Question: I have a 'ListBox' that gets populated with a 'SqlDataReader' object and it looks great but the problem I'm running into is I want the data text field to display the data from the 'date' field of the 'SQL' query and have the data value of the 'ListBox' to be from the 'url' field. This is very easy to do if you use the Query Builder function within Visual Studio 2010. You just click on the ListBox and change the properties in the right hand properties column. However, since I didn't use the query builder function and I am coding it by hand, I cannot figure out for the life of me how to change the data text field of the list box to the 'date' field and the data value field to the 'url' field.
The logic behind this is that the user will be able to click on the date of their item, click the button, and it will navigate to the 'url' that is provided in the 'SQL Database'.
Here is the code I am using in the button click action;
'''
Protected Sub SearchButton_Click(ByVal sender As Object, ByVal e As EventArgs) Handles SearchButton.Click
Dim startDate As Date
Dim endDate As Date
Dim connectionString As String
startDate = TextStartDate.Text
endDate = TextEndDate.Text
connectionString = SqlDataSource1.ConnectionString.ToString
Dim sqlConnection1 As New SqlConnection(connectionString)
Using sqlConnection1
Dim command As SqlCommand = New SqlCommand( _
"SELECT first_name, last_name, date, url FROM tbl_paystubs WHERE date>='" + startDate.ToString + "' AND date<='" + endDate.ToString + "';", _
sqlConnection1)
sqlConnection1.Open()
Dim reader As SqlDataReader = command.ExecuteReader()
While reader.Read
SearchListBox.Items.Add(reader.Item("url"))
End While
reader.Close()
End Using
sqlConnection1.Close()
End Sub
'''
Here are some pictures to help illustrate as well.

EDIT: I think I made this question a little hard to understand so I am going to clarify a little. Inside of the ListBox, the items that are there are now showing the Date when the search is completed, my question is, how can I make the "Open" button open a browser window with the ListBoxItems corresponding URL field?
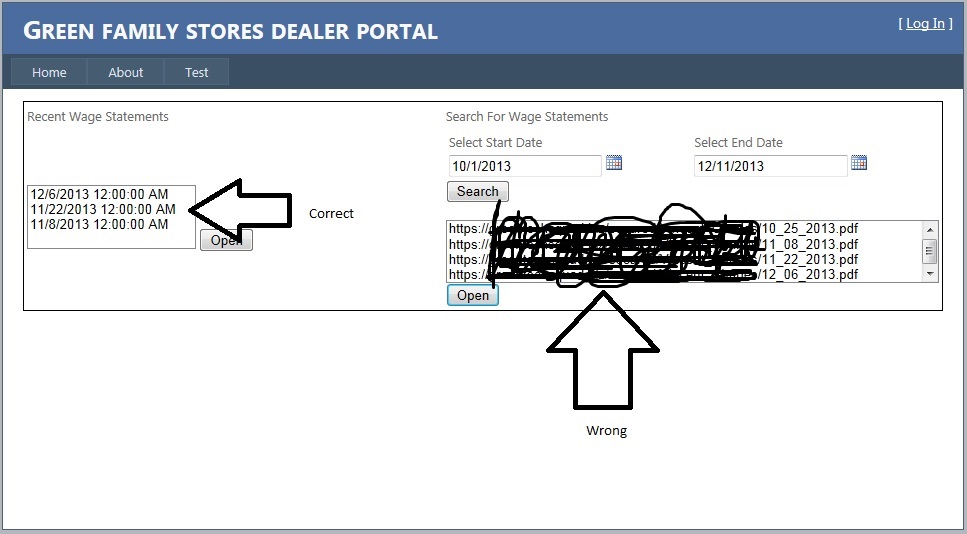
Answer: I changed the code to the following which answered my question!
'''
Protected Sub SearchButton_Click(ByVal sender As Object, ByVal e As EventArgs) Handles SearchButton.Click
Dim startDate As Date
Dim endDate As Date
startDate = TextStartDate.Text
endDate = TextEndDate.Text
Dim connectionString As String
startDate = TextStartDate.Text
endDate = TextEndDate.Text
connectionString = SearchDataSource.ConnectionString.ToString
Dim sqlConnection1 As New SqlConnection(connectionString)
Using sqlConnection1
Dim command As SqlCommand = New SqlCommand( _
"SELECT first_name, last_name, date, url FROM tbl_paystubs WHERE date>='" + startDate.ToString + "' AND date<='" + endDate.ToString + "';", _
sqlConnection1)
sqlConnection1.Open()
Dim da As New SqlDataAdapter(command)
Dim ds As New DataSet()
da.Fill(ds)
sqlConnection1.Close()
SearchListBox.DataSource = ds
SearchListBox.DataTextField = "date"
SearchListBox.DataValueField = "url"
SearchListBox.DataBind()
End Using
TextStartDate.Text = ""
TextEndDate.Text = ""
End Sub
'''